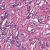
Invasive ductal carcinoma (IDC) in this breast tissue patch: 1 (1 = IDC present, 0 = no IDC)